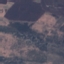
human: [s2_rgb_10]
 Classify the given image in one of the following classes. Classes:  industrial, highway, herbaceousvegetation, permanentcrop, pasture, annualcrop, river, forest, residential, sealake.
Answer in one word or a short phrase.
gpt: HerbaceousVegetation